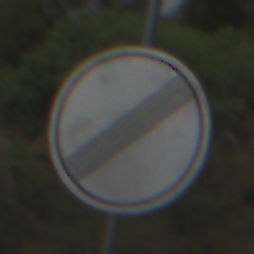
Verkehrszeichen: EndeSaemtlicherBegrenzungen
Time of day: Midday
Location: Outdoor (Nature)
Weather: PartlyCloudy
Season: NotSpecified
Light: Natural